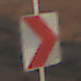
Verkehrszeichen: RichtungstafelnInKurvenKleinLinks
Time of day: SunriseSunset
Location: Outdoor (Nature)
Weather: PartlyCloudy
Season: NotSpecified
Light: Natural